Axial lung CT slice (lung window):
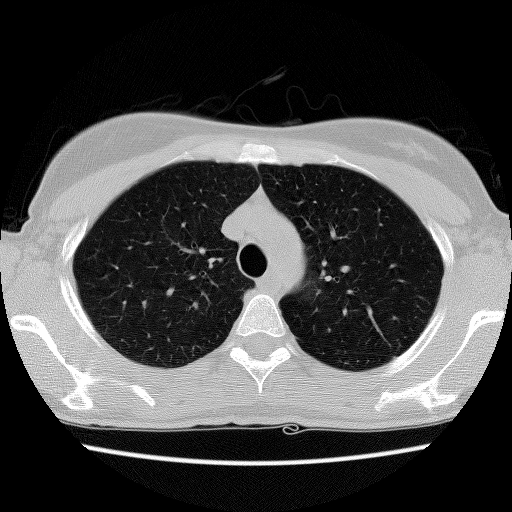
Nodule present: no